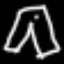
Label: pants